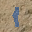
Label: 1